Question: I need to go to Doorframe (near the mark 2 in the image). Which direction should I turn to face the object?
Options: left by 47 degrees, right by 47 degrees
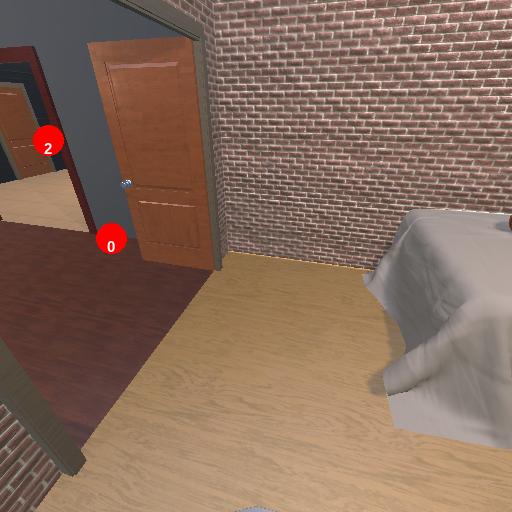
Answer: left by 47 degrees